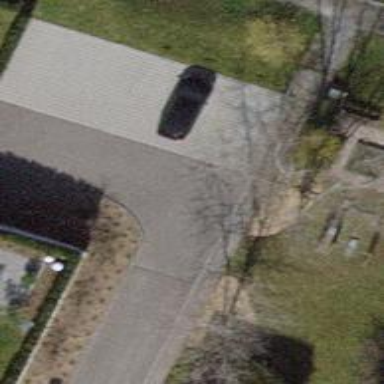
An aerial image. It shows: Path made of paving stones.